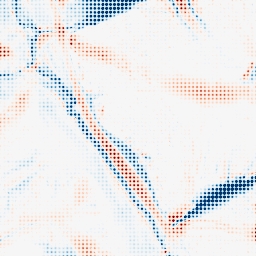
Category: morphological
Decomposition family: tophat_combined
Decomposition parameters: size: 20
Upsampling method: sinc_hamming
Upsampling parameters: scale: 8
kernel_size: 4
Upsampling scale: 8